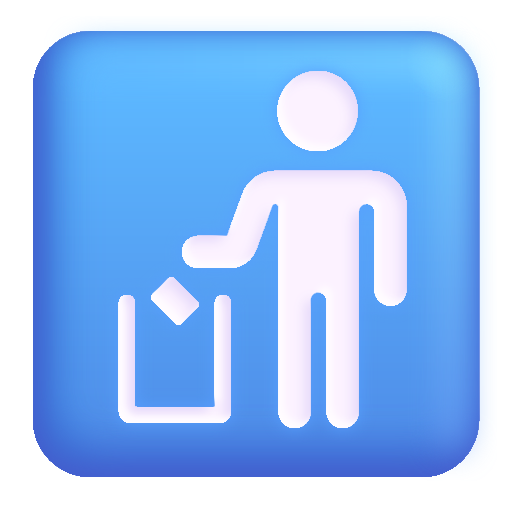
litter in bin sign color